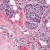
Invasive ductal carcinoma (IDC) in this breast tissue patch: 1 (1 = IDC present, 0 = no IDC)